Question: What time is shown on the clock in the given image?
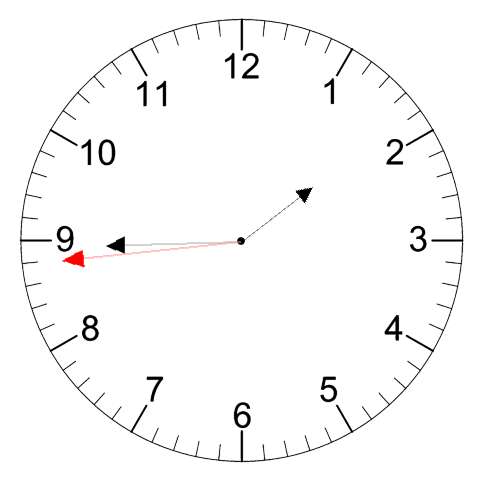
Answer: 01:44:44